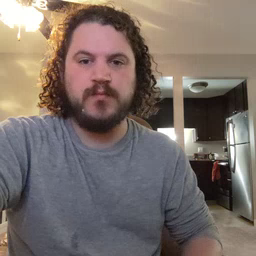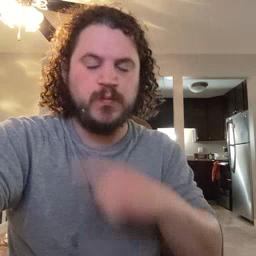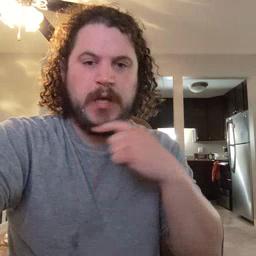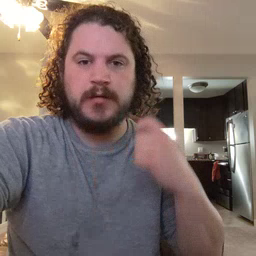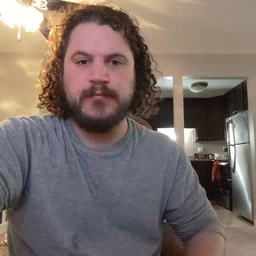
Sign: dry